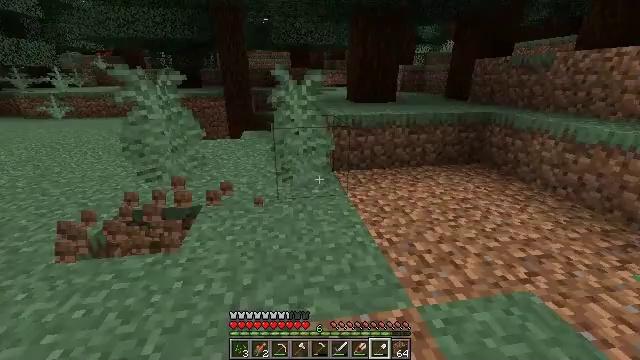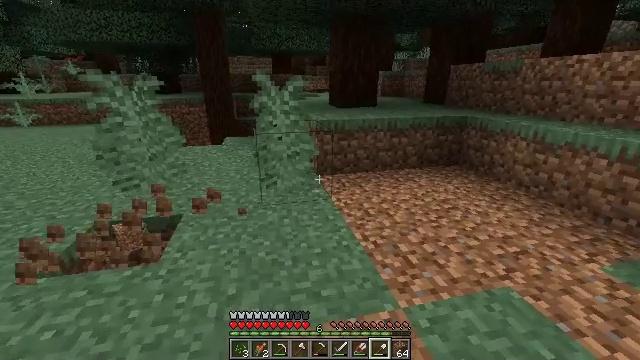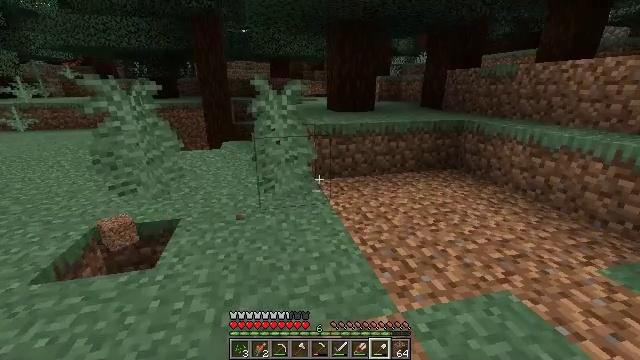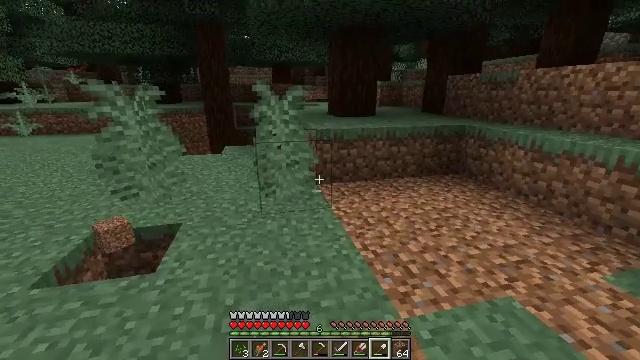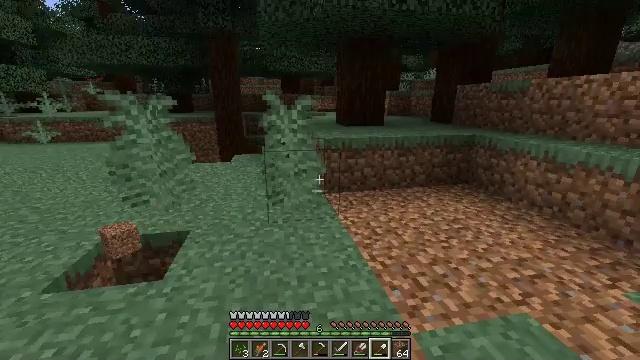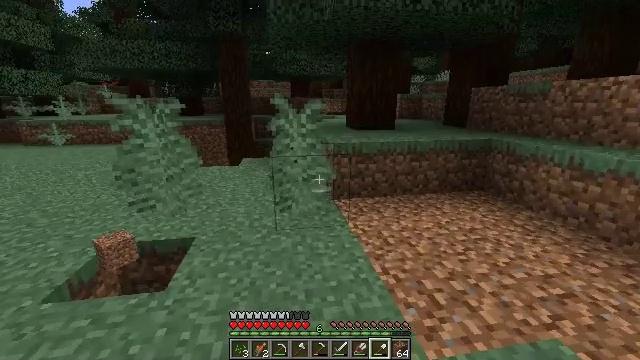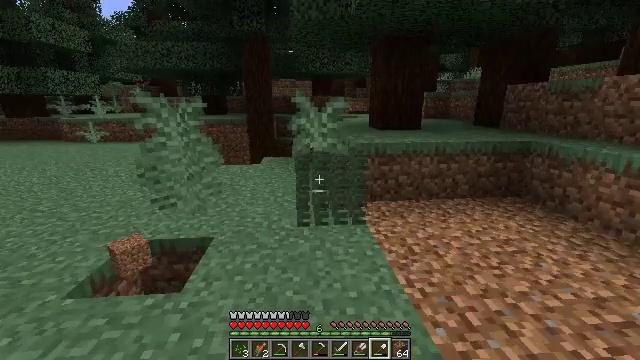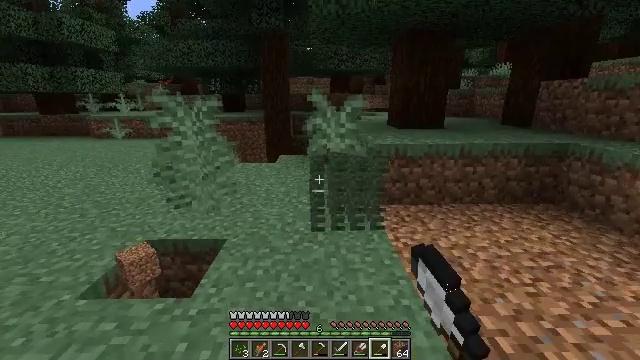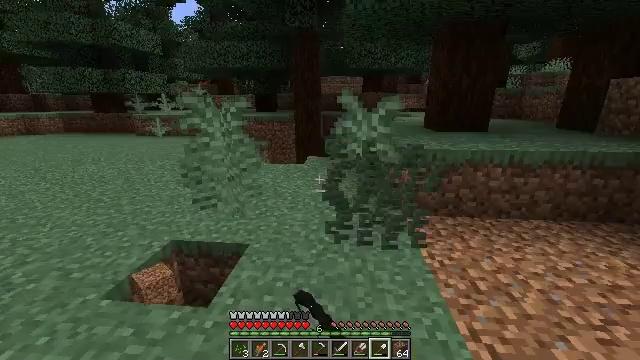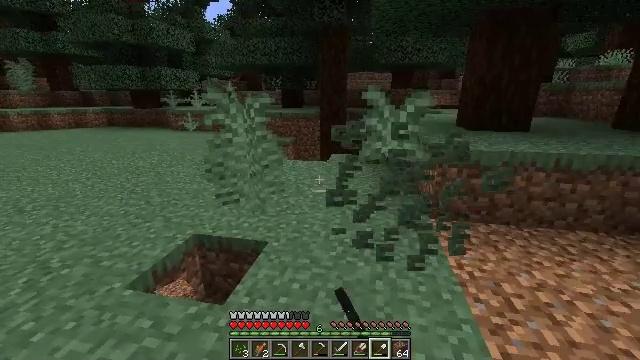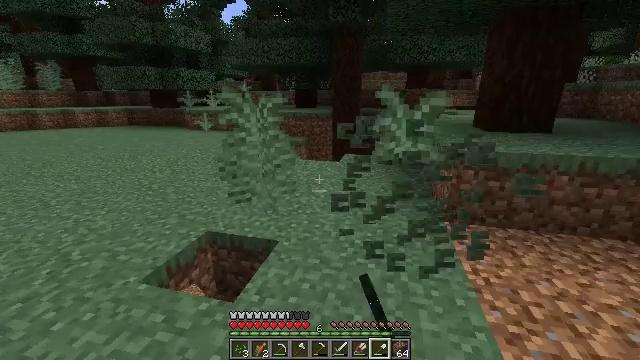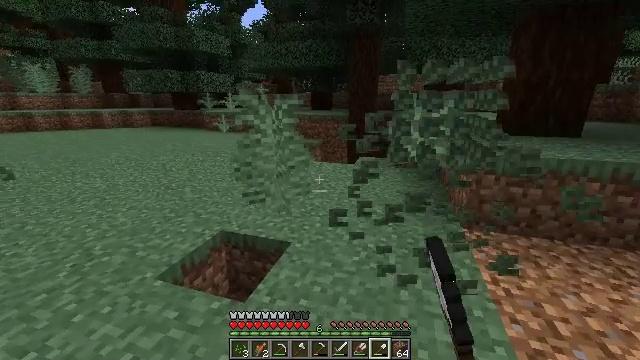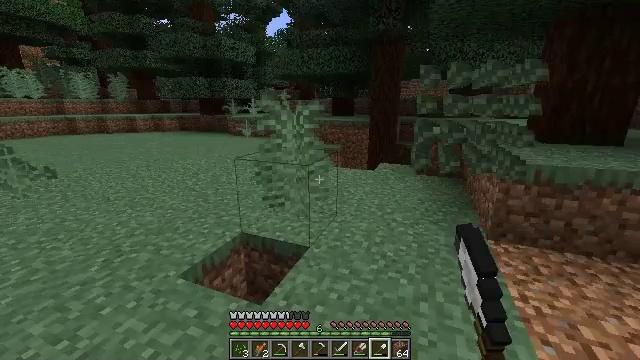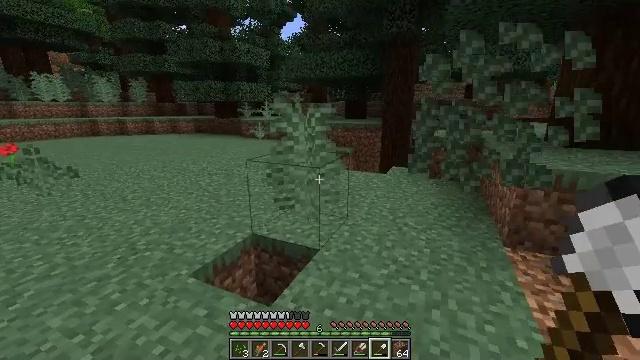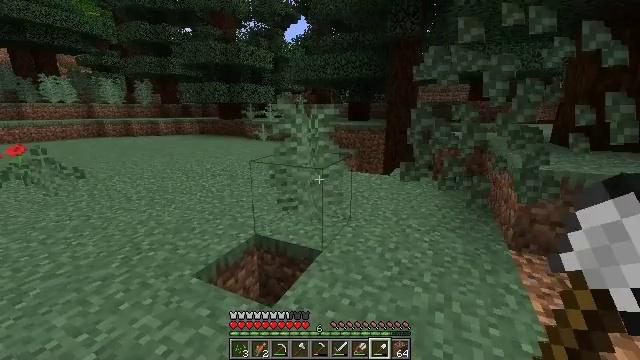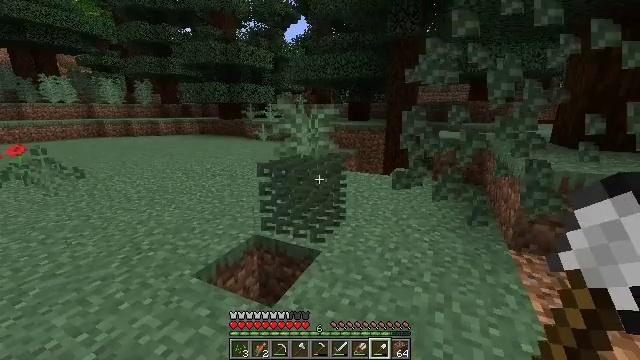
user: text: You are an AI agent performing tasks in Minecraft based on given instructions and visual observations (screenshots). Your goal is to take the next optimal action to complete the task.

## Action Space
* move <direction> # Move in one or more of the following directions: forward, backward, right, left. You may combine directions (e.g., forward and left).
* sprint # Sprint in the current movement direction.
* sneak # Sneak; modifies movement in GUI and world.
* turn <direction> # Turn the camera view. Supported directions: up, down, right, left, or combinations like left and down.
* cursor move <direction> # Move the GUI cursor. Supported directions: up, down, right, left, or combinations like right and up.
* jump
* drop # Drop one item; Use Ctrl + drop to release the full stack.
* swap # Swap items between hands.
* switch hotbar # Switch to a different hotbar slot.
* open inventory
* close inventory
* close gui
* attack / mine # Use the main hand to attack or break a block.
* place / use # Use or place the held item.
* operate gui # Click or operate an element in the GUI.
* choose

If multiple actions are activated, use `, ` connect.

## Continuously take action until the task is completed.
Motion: motion action
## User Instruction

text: Remove the large fern from the terrain.
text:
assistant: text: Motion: turn right and up
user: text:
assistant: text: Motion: no_op
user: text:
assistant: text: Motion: turn up
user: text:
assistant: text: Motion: move forward, turn left and up
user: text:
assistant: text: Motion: move forward, turn left
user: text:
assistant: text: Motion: move forward, turn left, attack / mine
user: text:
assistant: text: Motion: move forward, turn left, attack / mine
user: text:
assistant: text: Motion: turn left, attack / mine
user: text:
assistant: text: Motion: turn left, attack / mine
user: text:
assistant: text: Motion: turn left
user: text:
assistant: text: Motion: turn left
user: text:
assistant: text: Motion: turn left and up
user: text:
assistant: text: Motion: turn left
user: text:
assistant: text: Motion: no_op
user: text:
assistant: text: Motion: attack / mine
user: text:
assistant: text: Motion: attack / mine
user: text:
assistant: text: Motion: attack / mine
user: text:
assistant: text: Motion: move forward, attack / mine
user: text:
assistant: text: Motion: move forward
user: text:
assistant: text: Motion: no_op